Question: I am trying to make a simple floated button markup. I have some sort of problem with stacking, but I don't know what exactly causes that, only that it is related to "a" elements somehow.
I omitted 'href' attribute only here for brevity.
'''
.fbutton {
display: block;
float: left;
width: 150px;
background: #3C0;
line-height: 60px;
border-radius: 10px 10px 10px 10px;
text-align: center;
}
'''
'''
<a class="fbutton">Our review</a>
<a class="fbutton">All Features</a>
<a class="fbutton">Free Version</a>
<a class="fbutton">Full version</a>
'''
This is what it looks right now.

I was expecting it to be in a staright line. If I use div elements everything is ok, but I would like to keep code to the minimum. Any suggestion?
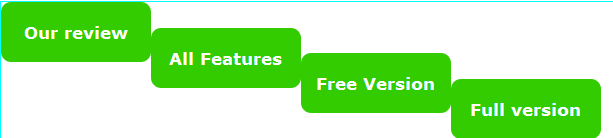
Answer: This is works for me: <URL>
'''
<a class="fbutton">Our review</a>
<a class="fbutton">All Features</a>
<a class="fbutton">Free Version</a>
<a class="fbutton">Full version</a>
'''
'''
.fbutton {
display: block;
float: left;
width: 150px;
background: #3C0;
line-height: 60px;
border-radius: 10px 10px 10px 10px;
text-align: center;
margin-right: 20px;
color: #fff;
font-weight: bold;
}
'''